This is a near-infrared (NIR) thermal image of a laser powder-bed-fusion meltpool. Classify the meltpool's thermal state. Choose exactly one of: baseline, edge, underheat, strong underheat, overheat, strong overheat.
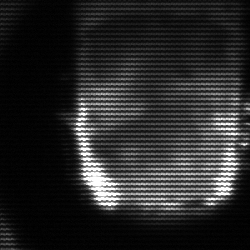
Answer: baseline